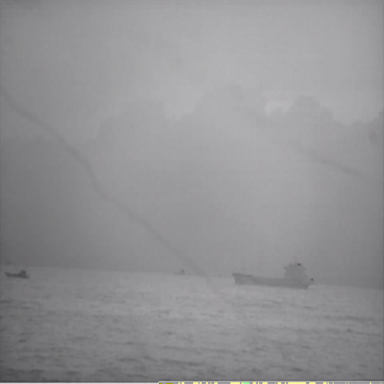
There is a liner in the infrared image.